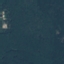
Land use / land cover: Forest